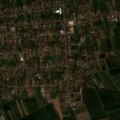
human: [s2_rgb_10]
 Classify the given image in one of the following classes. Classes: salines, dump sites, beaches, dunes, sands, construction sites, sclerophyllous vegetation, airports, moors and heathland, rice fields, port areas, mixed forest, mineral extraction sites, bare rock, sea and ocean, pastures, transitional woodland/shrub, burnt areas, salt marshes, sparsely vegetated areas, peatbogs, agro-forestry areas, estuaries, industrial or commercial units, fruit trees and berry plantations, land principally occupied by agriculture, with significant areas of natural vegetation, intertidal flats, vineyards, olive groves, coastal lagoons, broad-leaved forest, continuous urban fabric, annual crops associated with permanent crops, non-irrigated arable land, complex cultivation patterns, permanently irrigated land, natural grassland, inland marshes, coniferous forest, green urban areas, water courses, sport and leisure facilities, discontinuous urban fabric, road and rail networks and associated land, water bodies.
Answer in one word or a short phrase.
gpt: discontinuous urban fabric, non-irrigated arable land, complex cultivation patterns